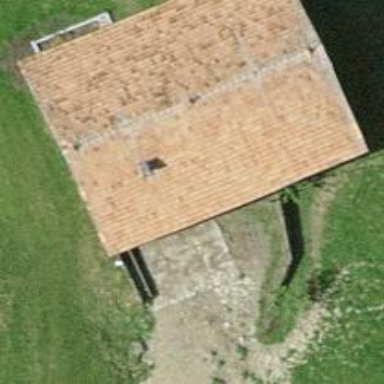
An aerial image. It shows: Farm auxiliary building with gabled roof.